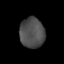
Tissue: prostate
Cell type: T cells
Senescence score: 0.7974
Nuclear area (px): 734
Mean DAPI intensity: 78.166